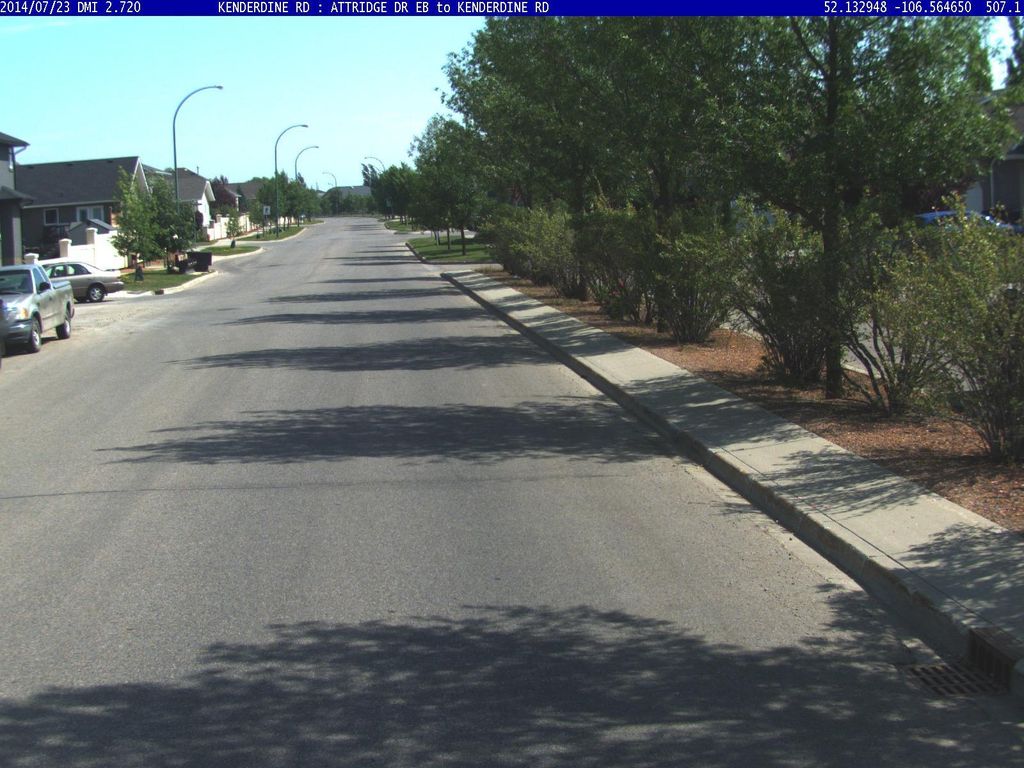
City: saskatoon